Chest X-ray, AP view. Patient: 45 years old, sex M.
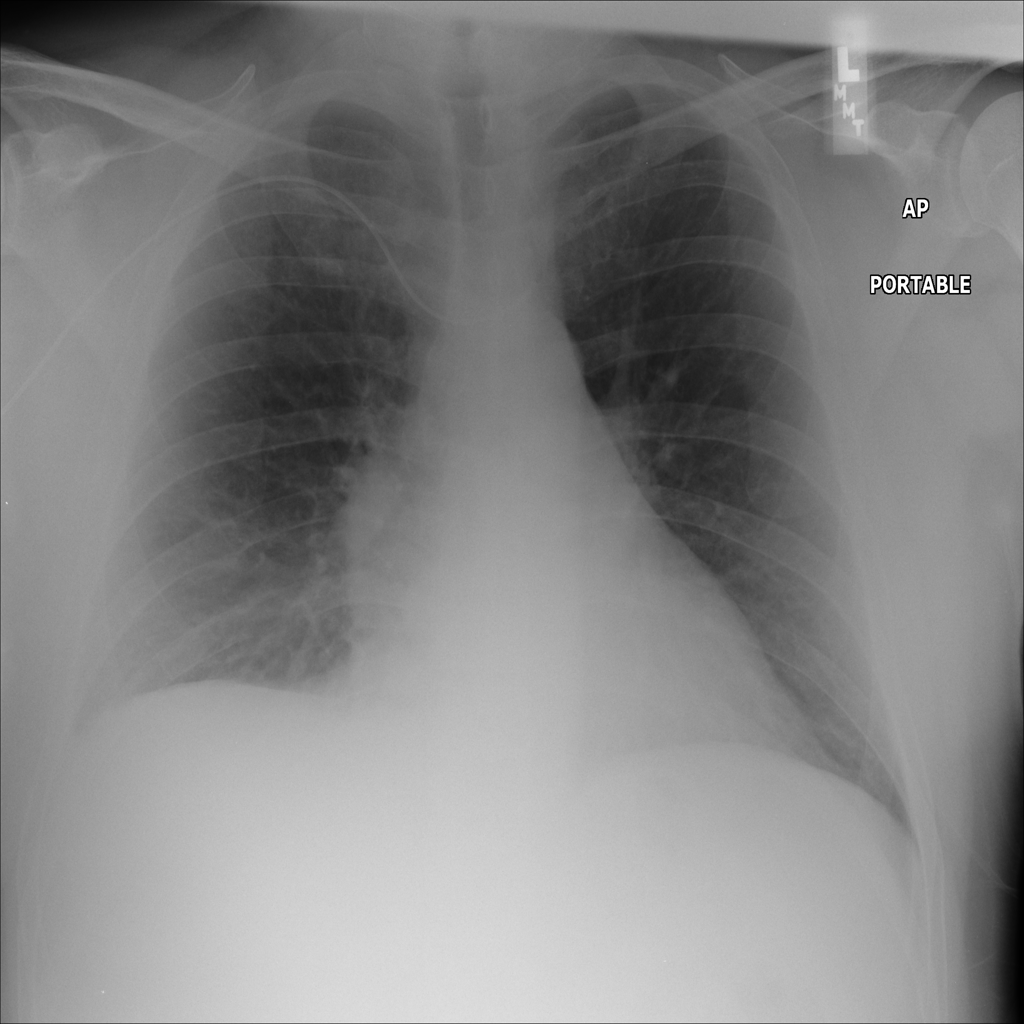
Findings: Atelectasis, Mass